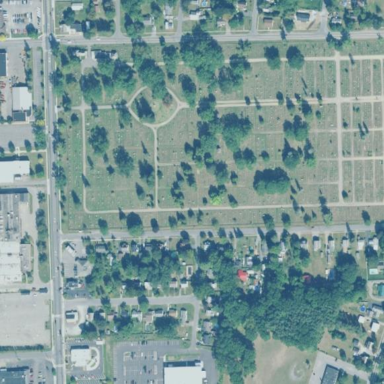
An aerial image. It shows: Cemetery.